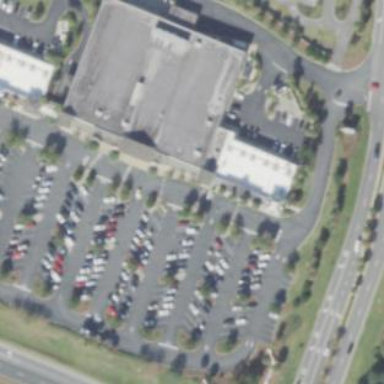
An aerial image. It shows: Retail building.